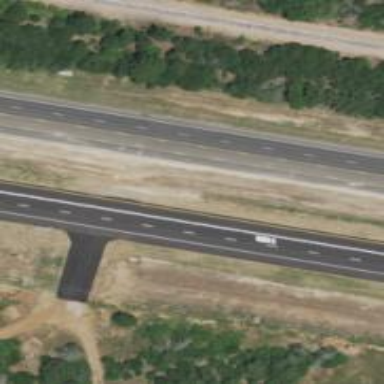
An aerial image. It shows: This image shows trunk highway that functions as expressway.